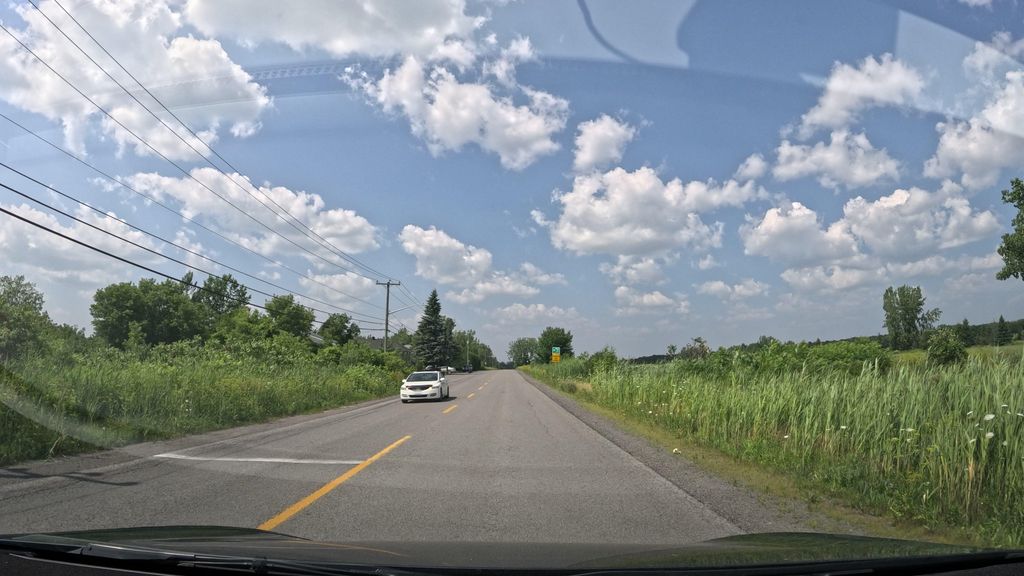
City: montreal